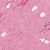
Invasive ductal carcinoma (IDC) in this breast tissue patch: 1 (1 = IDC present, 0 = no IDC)